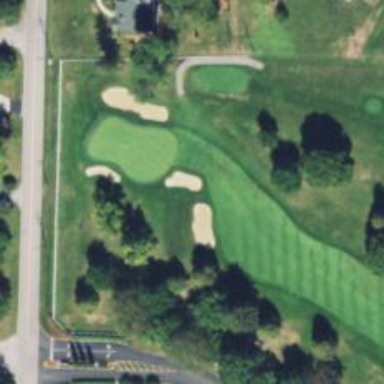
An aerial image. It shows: View of golf hole.